Question: I'm using the following code to theme my AlertDialogs.
'''
Resources resources = dialog.getContext().getResources();
int color = resources.getColor(R.color.green_theme); // your color here
int alertTitleId = resources.getIdentifier("alertTitle", "id", "android");
TextView alertTitle = (TextView) dialog.getWindow().getDecorView().findViewById(alertTitleId);
alertTitle.setTextColor(color); // change title text color
int titleDividerId = resources.getIdentifier("titleDivider", "id", "android");
View titleDivider = dialog.getWindow().getDecorView().findViewById(titleDividerId);
titleDivider.setBackgroundColor(color); // change divider color
'''
It works well, except for the case where I have an AlertDialog with a message but no title. It appears that there is a third View that is only displayed in this case, which also needs to have its color set. I just don't know what the id of this View is. Does anyone know it?
The View I'm talking about is highlighted in the white rectangle in the picture below.

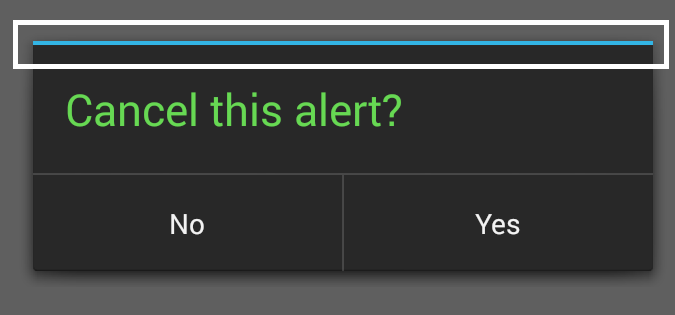
Answer: I guess that no one actually read my question.
Anyways, here's the answer if anyone else has his issue:
'''
int titleDividerTopId = resources.getIdentifier("titleDividerTop", "id", "android");
View titleDividerTop = dialog.getWindow().getDecorView().findViewById(titleDividerTopId);
titleDividerTop.setBackgroundColor(color);
'''